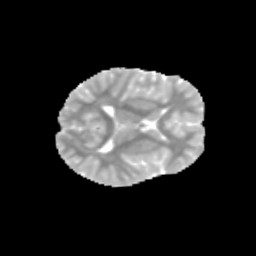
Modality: MD
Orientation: axial
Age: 11
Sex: male
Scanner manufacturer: siemens
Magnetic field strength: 3 T
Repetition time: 3.8 s
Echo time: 0.07 s